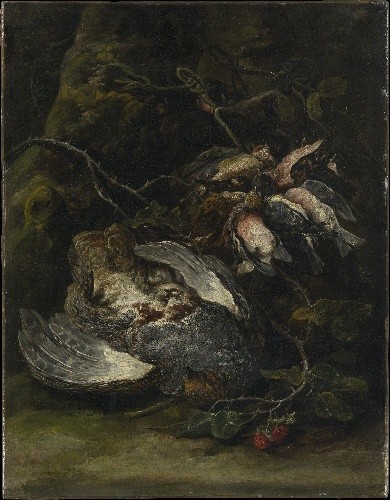
Title: A Partridge and Small Game Birds
Artist: Jan Fyt
Artist bio: Flemish, 1611–1661
Date: 1650s
Object type: Painting
Classification: Paintings
Medium: Oil on canvas
Dimensions: 18 1/4 x 14 1/4 in. (46.4 x 36.2 cm)
Department: European Paintings
Credit line: Purchase, 1871
Accession year: 1871
Repository: Metropolitan Museum of Art, New York, NY
Tags: Birds|Still Life